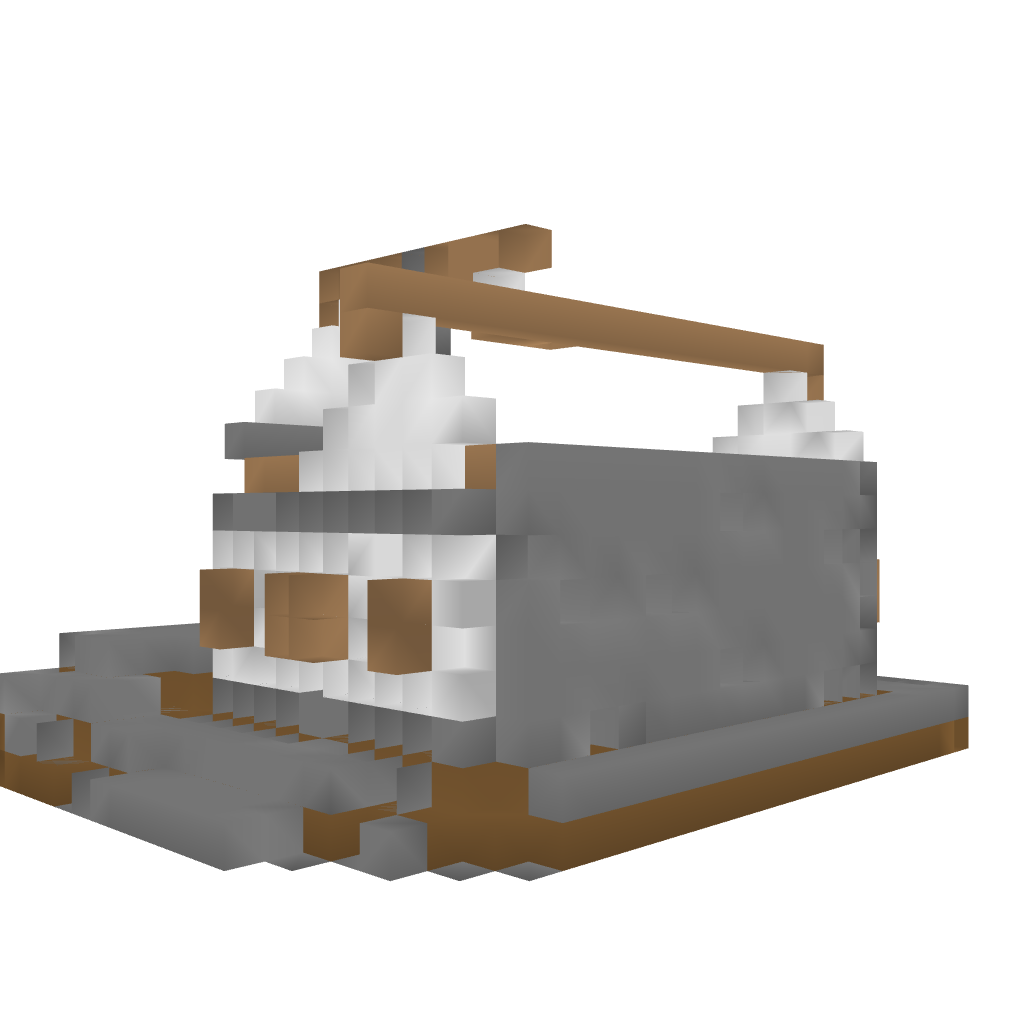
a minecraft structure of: Tudor Style Bakery/Shop bad low quality